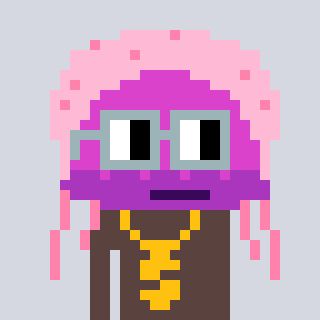
a pixel art character with square dark gray glasses, a jellyfish-shaped head and a darkbrown-colored body on a cool background